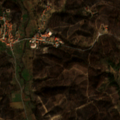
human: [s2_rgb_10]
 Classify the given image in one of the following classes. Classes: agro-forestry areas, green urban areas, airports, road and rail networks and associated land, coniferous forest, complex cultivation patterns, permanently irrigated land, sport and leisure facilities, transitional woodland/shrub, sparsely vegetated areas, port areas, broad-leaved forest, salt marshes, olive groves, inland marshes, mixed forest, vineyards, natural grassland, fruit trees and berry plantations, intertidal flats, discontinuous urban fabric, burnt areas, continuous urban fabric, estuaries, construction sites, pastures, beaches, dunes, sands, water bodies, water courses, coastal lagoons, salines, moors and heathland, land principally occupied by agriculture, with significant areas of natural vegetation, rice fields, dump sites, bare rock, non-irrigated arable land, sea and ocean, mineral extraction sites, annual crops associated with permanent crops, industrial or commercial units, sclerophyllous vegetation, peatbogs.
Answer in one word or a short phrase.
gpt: complex cultivation patterns, land principally occupied by agriculture, with significant areas of natural vegetation, coniferous forest, transitional woodland/shrub